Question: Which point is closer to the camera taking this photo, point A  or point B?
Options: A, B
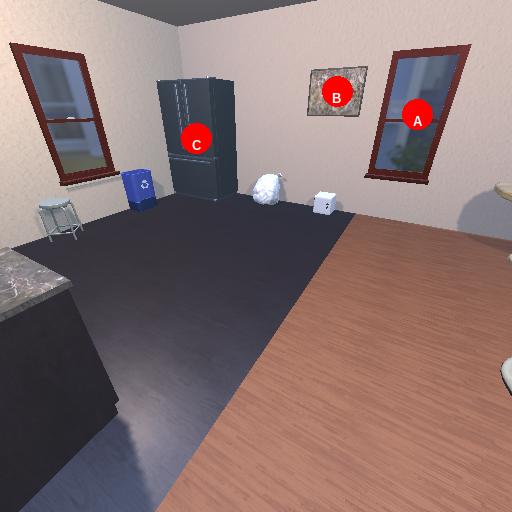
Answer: A